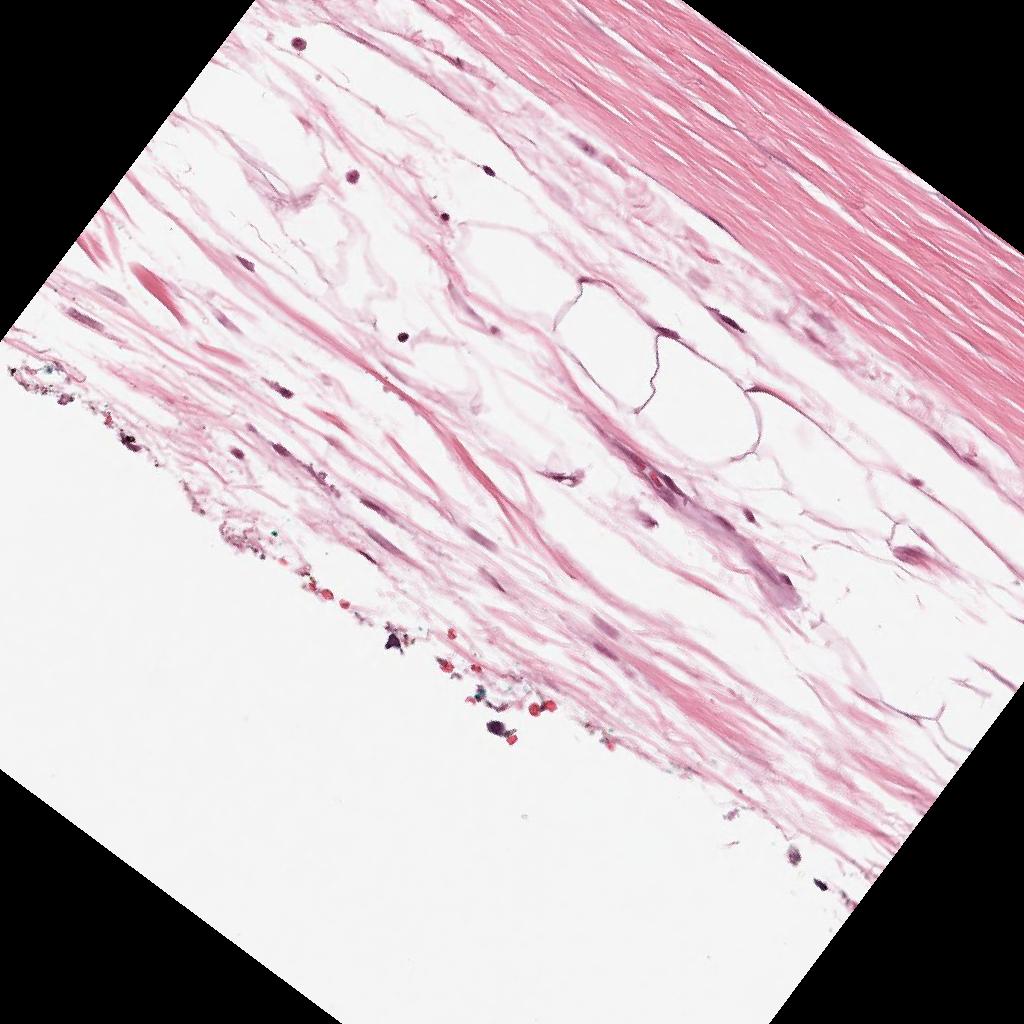
Label: Non-Tumor